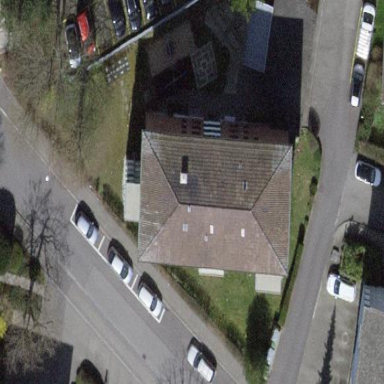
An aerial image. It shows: Residential building.